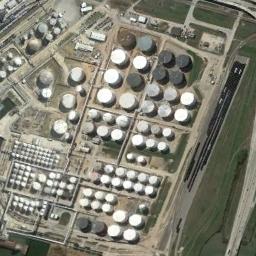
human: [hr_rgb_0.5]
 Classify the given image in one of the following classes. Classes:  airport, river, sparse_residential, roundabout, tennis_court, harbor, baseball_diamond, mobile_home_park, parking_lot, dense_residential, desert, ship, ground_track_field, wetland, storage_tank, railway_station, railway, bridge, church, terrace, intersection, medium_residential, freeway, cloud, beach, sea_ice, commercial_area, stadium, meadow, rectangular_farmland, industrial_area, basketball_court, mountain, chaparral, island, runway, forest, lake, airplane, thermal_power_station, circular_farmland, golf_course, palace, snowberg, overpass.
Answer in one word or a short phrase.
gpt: storage_tank